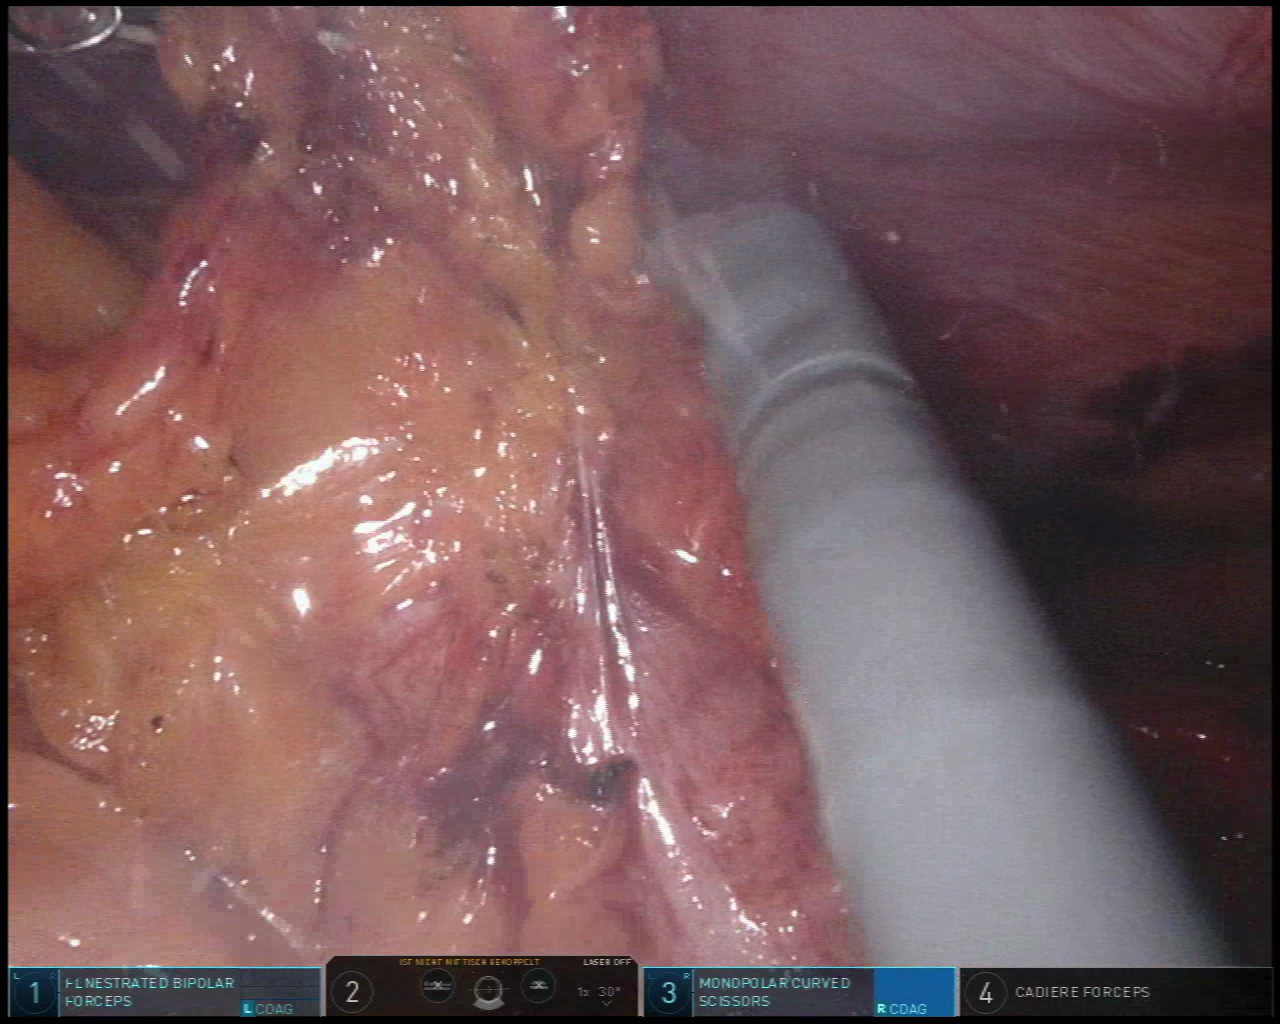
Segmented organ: abdominal_wall
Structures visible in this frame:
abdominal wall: yes
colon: yes
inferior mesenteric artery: no
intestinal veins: no
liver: no
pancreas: no
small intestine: no
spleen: no
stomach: no
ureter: no
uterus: no
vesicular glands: no